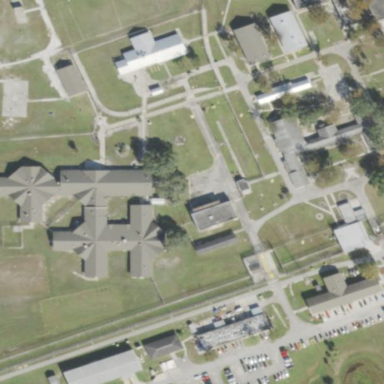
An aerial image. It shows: Prison.